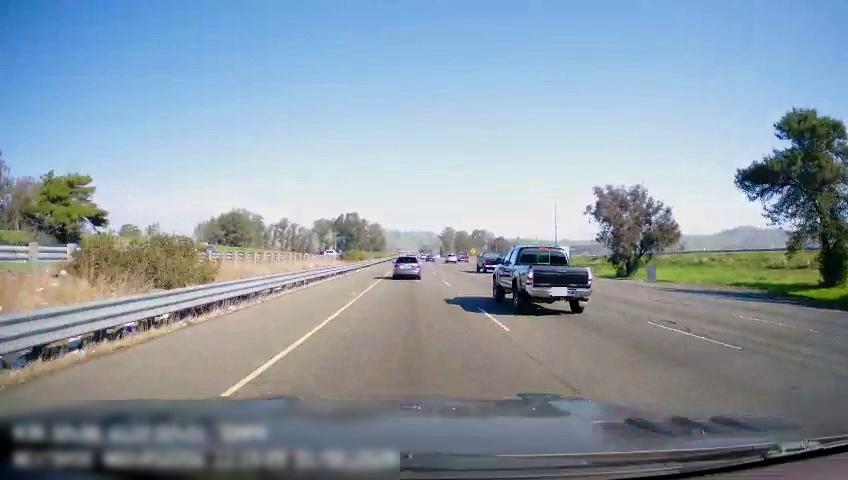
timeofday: Day
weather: Sunny
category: Drivable Space
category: Vehicles | Car
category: Vehicles | Truck
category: Vehicles | Car
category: Vehicles | Truck
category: Vehicles | SUV
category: Vehicles | Truck
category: Vehicles | SUV
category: Lanes | Current Lane
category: Lanes | Current Lane
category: Lanes | Alternate Lane
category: Lanes | Alternate Lane
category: Traffic | Signs